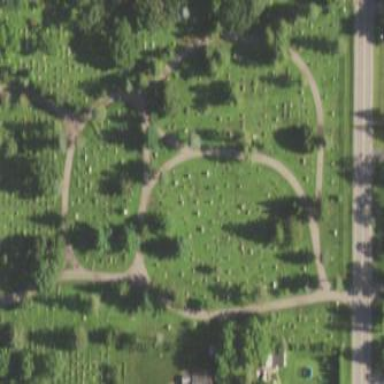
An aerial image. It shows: Cemetery.